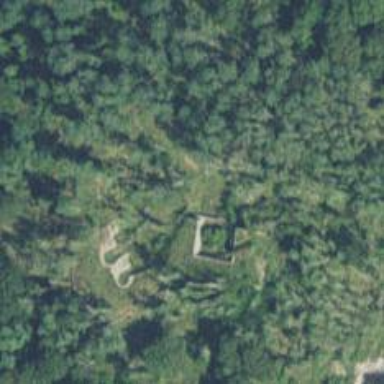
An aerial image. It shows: View of historic ruins.